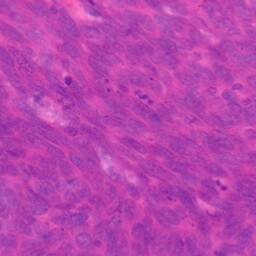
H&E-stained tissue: Colon